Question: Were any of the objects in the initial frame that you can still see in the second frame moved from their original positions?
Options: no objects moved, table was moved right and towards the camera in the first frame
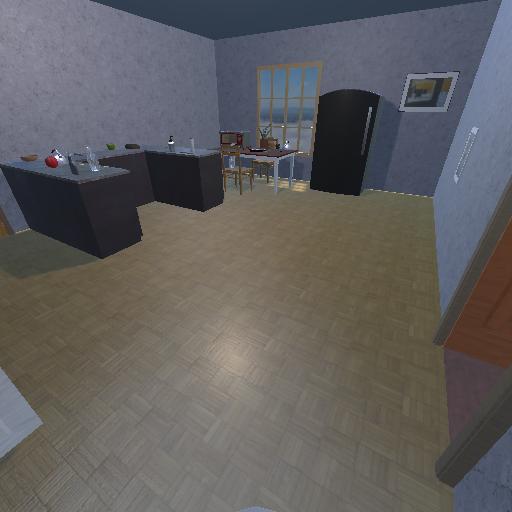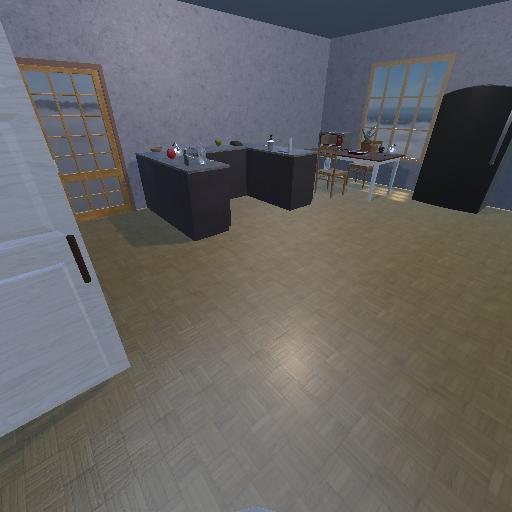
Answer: no objects moved